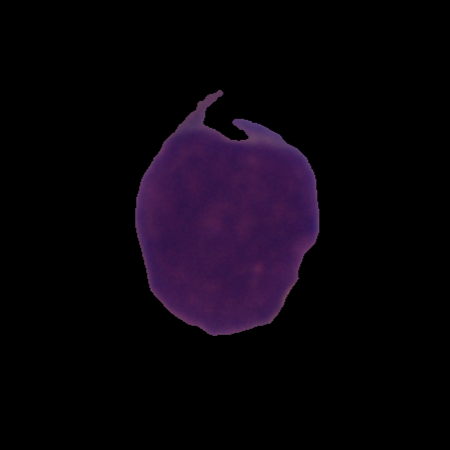
Label: cancer